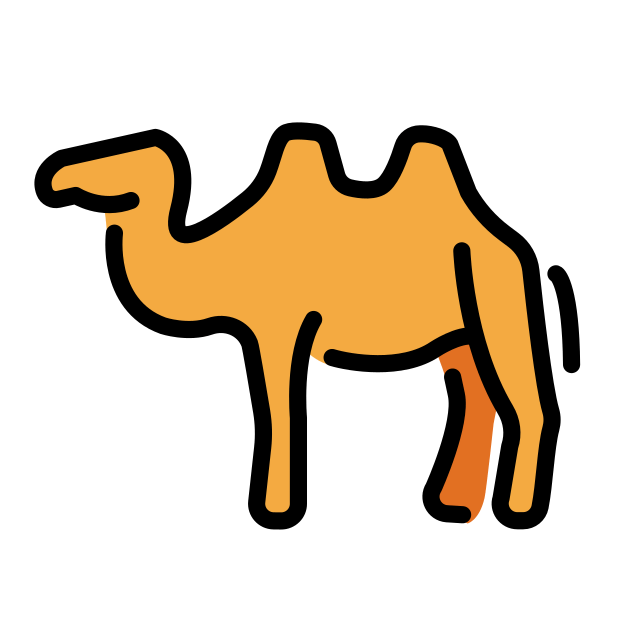
two-hump camel